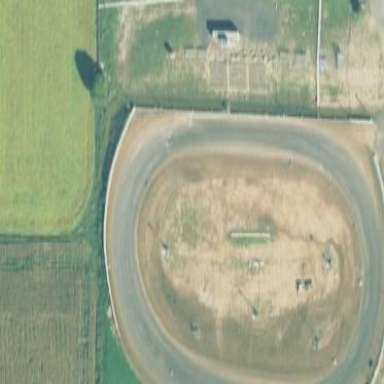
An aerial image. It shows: Raceway for motor sports.